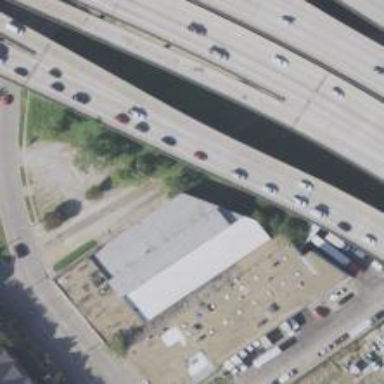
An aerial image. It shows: Warehouse.